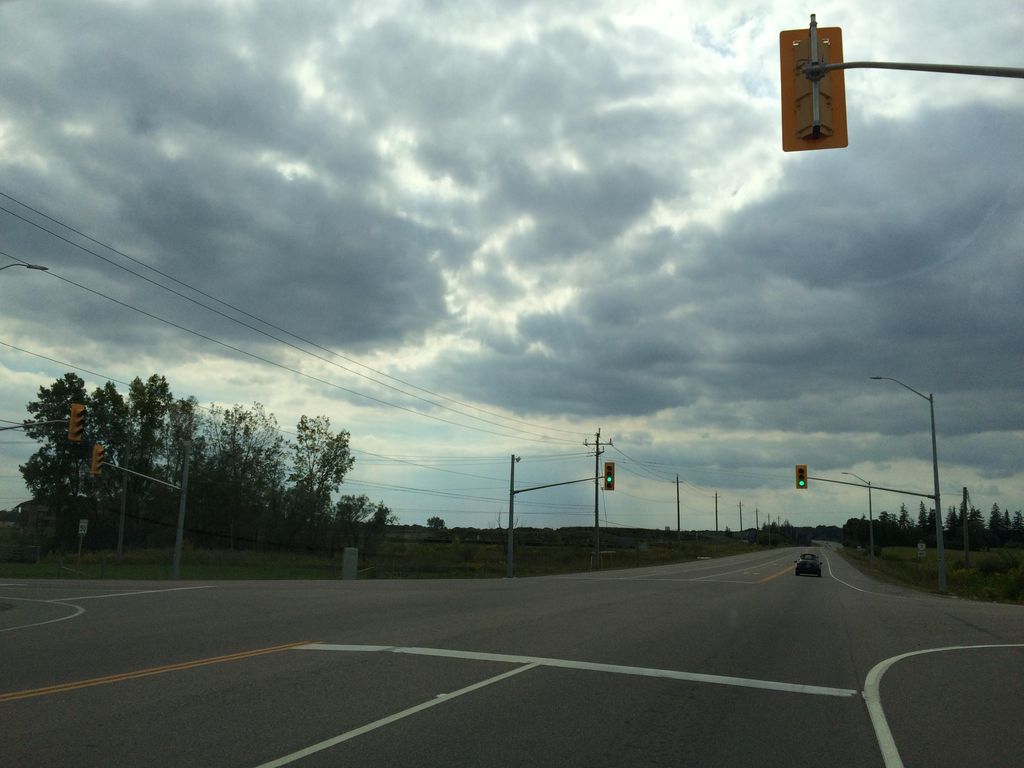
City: kitchener-waterloo